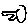
Label: bird